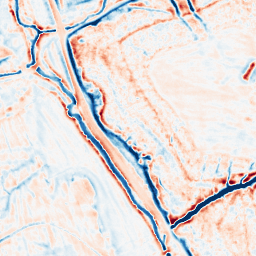
Category: edge_preserving
Decomposition family: bilateral
Decomposition parameters: d: 15
sigma_color: 100
sigma_space: 100
Upsampling method: bilinear
Upsampling parameters: scale: 2
Upsampling scale: 2